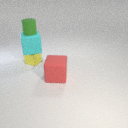
small green rubber cylinder above small yellow metal cube